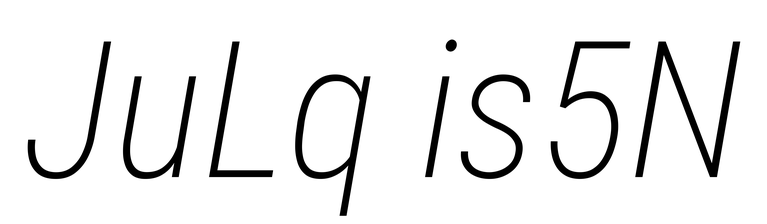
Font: Roboto-Italic_Condensed_ExtraLight_Italic